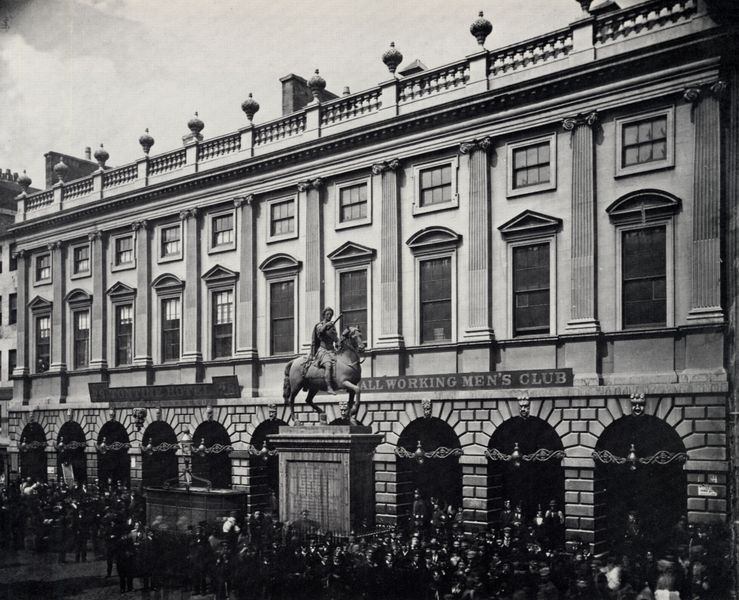
Titel: Das Tontinegebäude, vom Trongate
Künstler: Thomas Annan
Institution: unbekannt
Schlagwörter: dunkel, himmel, mann, weiß, wolken, menschen, stadt, fenster, grau, hell, hut, hüte, lampen, laternen, licht, männer, schwarz, strasse, säule, säulen, dach, gebäude, haus, schloss, wolke, herren, masse, menge, versammlung, alt, kneipe, architektur, mensch, sockel, stein, steine, häuser, brüstung, gitter, klassizismus, england, gotik, brunnen, kamin, kamine, pferd, reiter, schornstein, skulptur, statue, balkon, schrift, bogen, fassade, italien, pflaster, türen, venedig, giebel, mauer, schornsteine, sprossenfenster, ziegel, laden, platz, pilaster, arbeiter, rundbogen, soldaten, hotel, club, vasen, geländer, podest, foto, fotografie, photographie, bögen, schild, arkade, maske, sprossen, münchen, palast, fenter, palazzo, balustrade, denkmal, scheiben, schwarz weiss, militär, text, auflauf, napoleon, menschenmenge, ritter, armee, heer, architrav, arkaden, kapitelle, rom, kapitell, photo, fries, dreiecksgiebel, portal, rustika, schlussstein, tore, gesims, putz, portale, quader, spitzbögen, ionisch, mezzanin, rundbögen, krieger, sturz, romanik, häuserfassade, ionische säulen, prozession, umzug, ballustrade, parade, basis, postament, london, gefäße, fotographie, einweihung, englisch, standbild, gebälk, reiterstatue, klassizistisch, reiterstandbild, fratze, fratzen, säulengang, palais, lisenen, dachterrasse, pinakothek, reiterdenkmal, torbögen, ordnung, spitzgiebel, rustica, erdgeschoss, balluster, segmentbögen, kanelluren, bekrönung, bossierung, fensterstürze, mezzaningeschoss, geibel, fasade, dorische säulen, rhythmus, trab, doppelfenster, rundgiebel, baluster, rechteckfenster, kaufhaus, statur, masken, aufmarsch, gleiderung, eröffnung, bath, urnen, alte pinakothek, protest, trauerzug, korinthische säulen, all working men' club, balustradensockel, bogens, clubhaus, einkaufsstrae, einweihungsfeier, eröffnungsfeier, fesn, fotografiue, grossbritannien, kannelluren, kriegerdenkmal, kunstgalerie, mazzanin, men' club, militar, männerclub, stilpluralismus, vasen mit deckel, working, working men' club, rustik, segmentbogengiebel, bogengiebel, faoto, architkeutr, cenkmal, mens vlub, giebelk, paast, all working mens club, foto statur